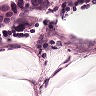
Metastatic tissue present: yes